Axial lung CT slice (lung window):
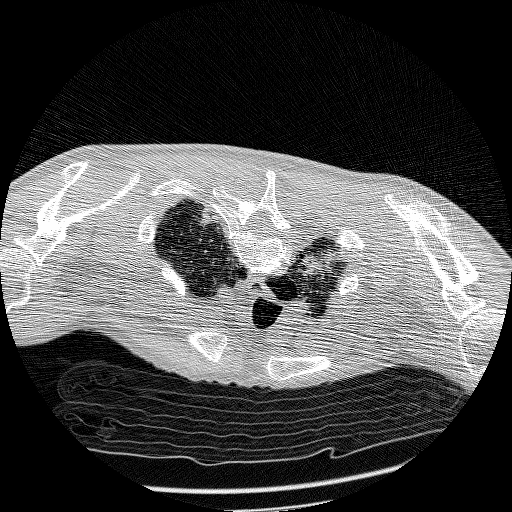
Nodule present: no